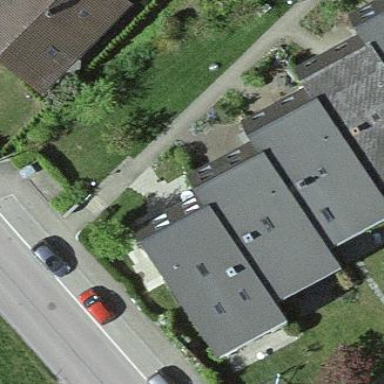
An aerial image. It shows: Simple and straightforward house.